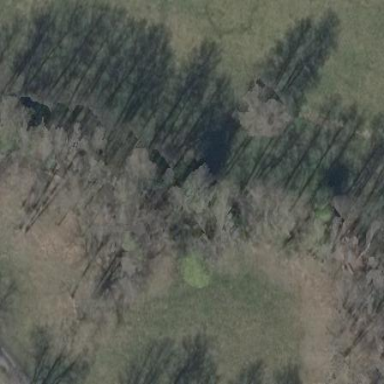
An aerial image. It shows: Deciduous broadleaved woodland.